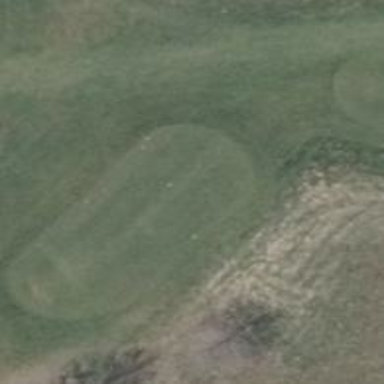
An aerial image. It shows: Golf tee.